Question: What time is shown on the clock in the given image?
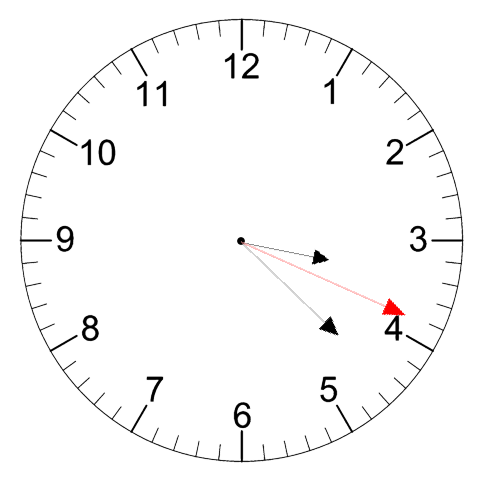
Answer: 03:22:19